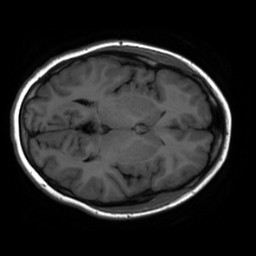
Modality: inplaneT1
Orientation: axial
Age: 19
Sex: female
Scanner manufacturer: ge
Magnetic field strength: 3 T
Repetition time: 2.499 s
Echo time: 0.02513 s